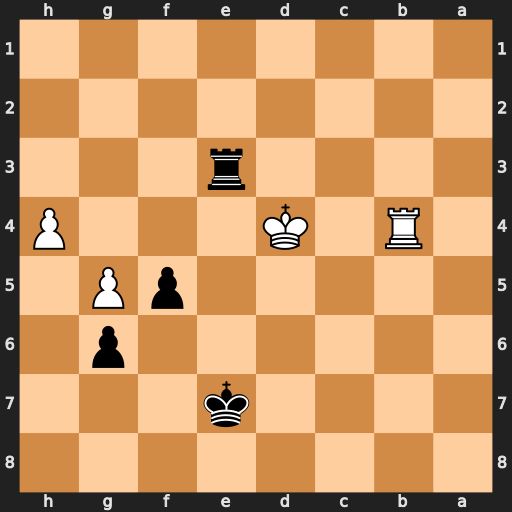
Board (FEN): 8/4k3/6p1/5pP1/1R1K3P/4r3/8/8
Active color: b
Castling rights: -
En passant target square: -
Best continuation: Re4+ Kc5 Rxb4